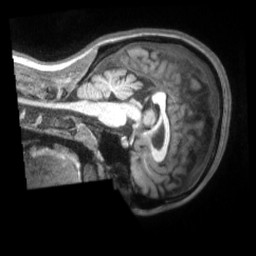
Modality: T1w
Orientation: sagittal
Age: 21
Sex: female